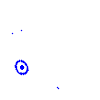
Particle: electron